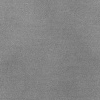
Atmospheric dust classification: dusty